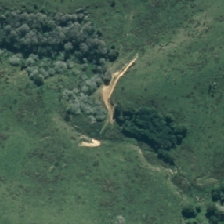
Land cover: manuka_kanuka